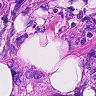
Metastatic tissue present: yes